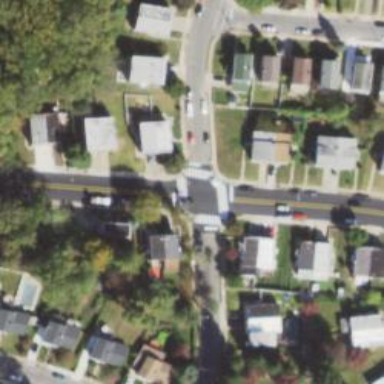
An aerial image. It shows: Driveway.